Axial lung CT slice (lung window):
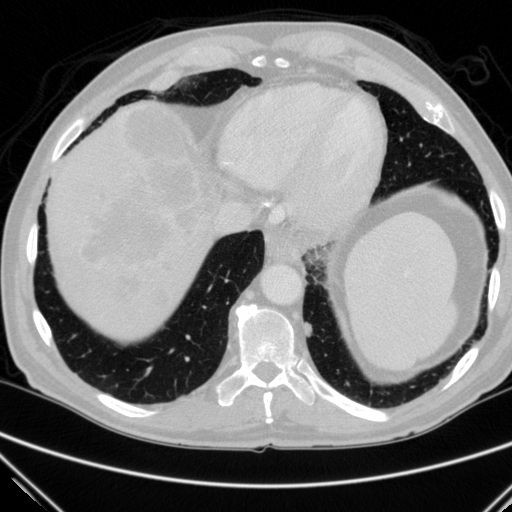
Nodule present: yes
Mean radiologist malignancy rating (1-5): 3.25